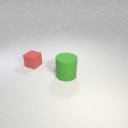
large green rubber cylinder to the right of small red rubber cube